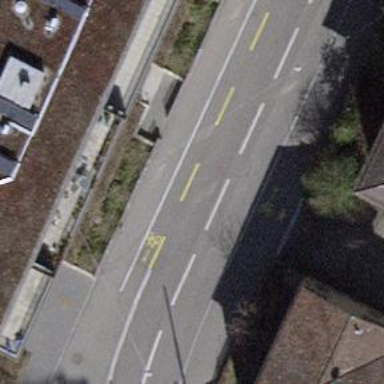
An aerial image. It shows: Residential road with asphalt surface. It has separate sidewalks on both sides and dedicated cycle lanes.